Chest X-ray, PA view. Patient: 51 years old, sex F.
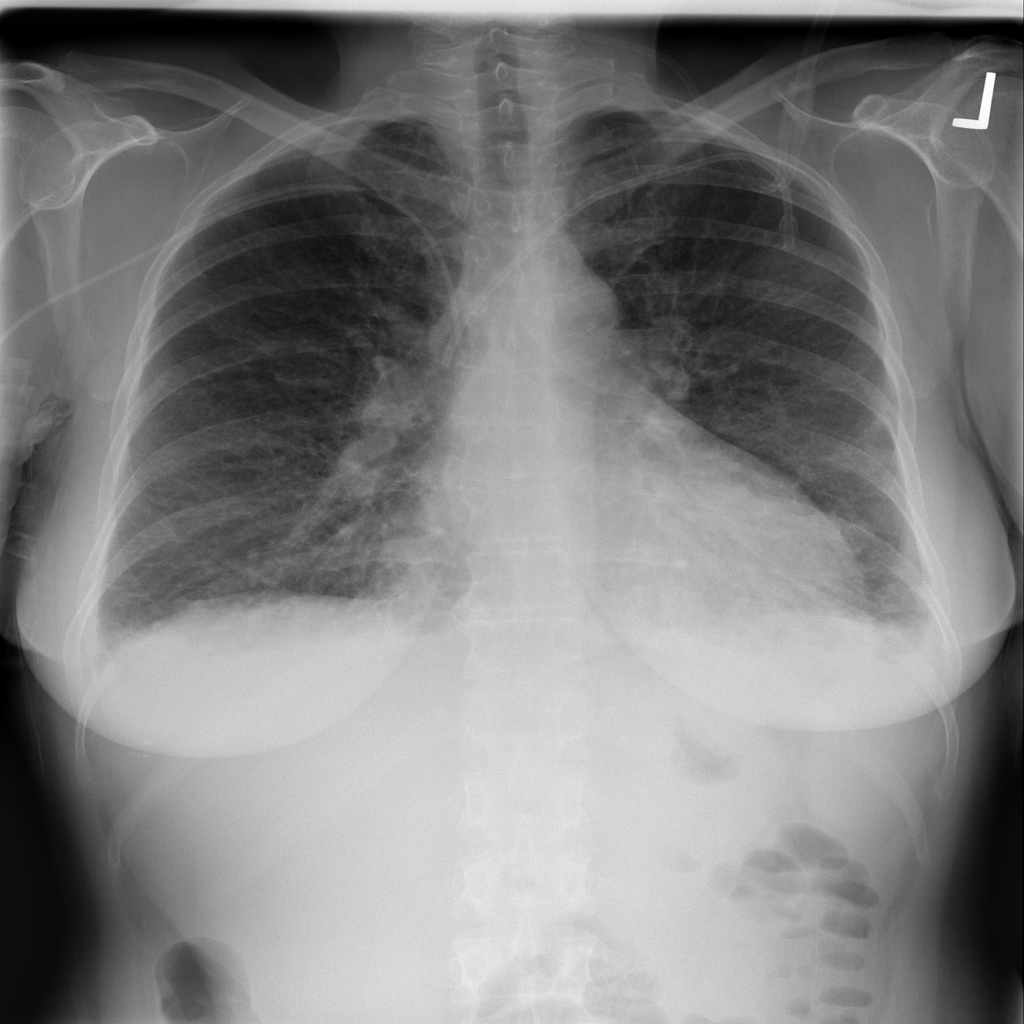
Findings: Edema